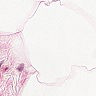
Metastatic tissue present: no